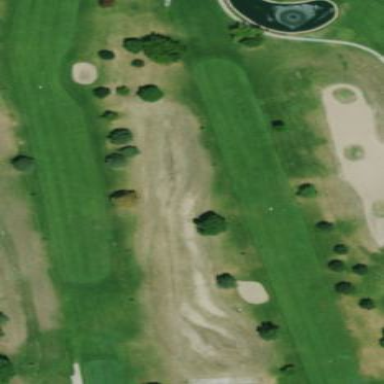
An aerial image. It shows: Grassy area designated as golf fairway.